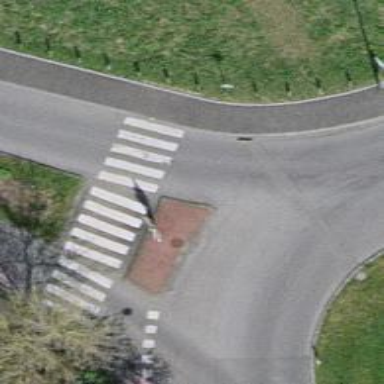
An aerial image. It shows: Zebra crossing with pedestrian island.